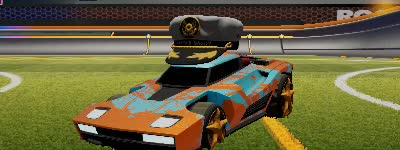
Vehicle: breakout